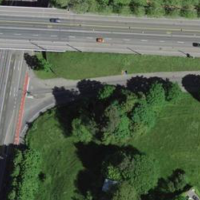
EUNIS habitat code: 54
Species observed at this site:
Stachys sylvatica